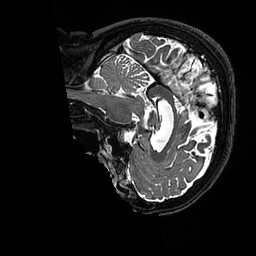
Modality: T2w
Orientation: sagittal
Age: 63
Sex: female
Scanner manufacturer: ge
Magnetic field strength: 3 T
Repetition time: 3.202 s
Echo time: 0.06125 s